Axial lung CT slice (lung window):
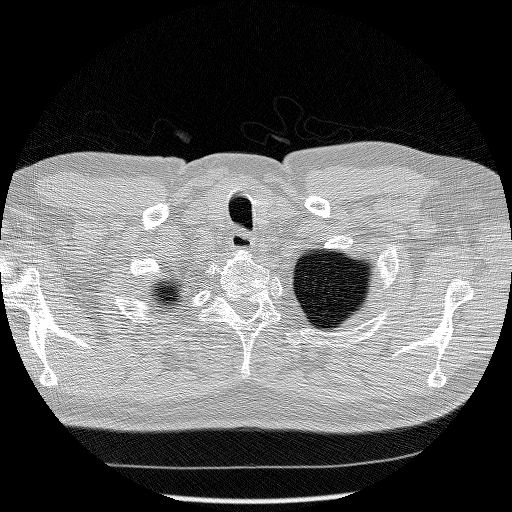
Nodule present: no